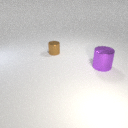
large purple metal cylinder to the right of small brown metal cylinder